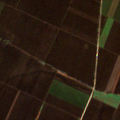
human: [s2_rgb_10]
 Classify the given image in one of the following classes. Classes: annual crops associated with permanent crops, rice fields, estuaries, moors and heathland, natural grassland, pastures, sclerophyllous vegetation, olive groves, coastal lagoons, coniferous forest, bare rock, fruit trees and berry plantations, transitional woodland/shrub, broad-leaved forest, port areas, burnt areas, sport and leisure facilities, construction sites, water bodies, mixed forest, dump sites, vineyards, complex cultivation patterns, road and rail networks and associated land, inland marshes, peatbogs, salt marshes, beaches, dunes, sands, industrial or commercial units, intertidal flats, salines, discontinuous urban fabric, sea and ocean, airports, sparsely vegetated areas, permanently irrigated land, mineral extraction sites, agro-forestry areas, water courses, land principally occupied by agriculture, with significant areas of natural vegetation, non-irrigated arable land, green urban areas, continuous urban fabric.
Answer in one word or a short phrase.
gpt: non-irrigated arable land